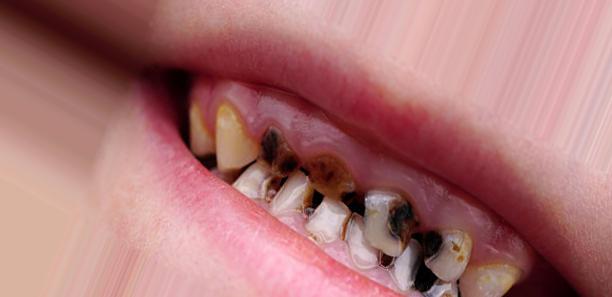
Condition: Caries